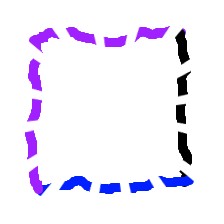
Shape: square